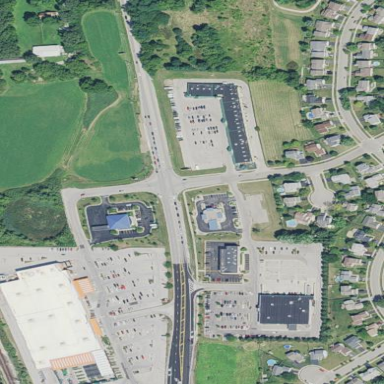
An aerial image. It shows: Retail area.